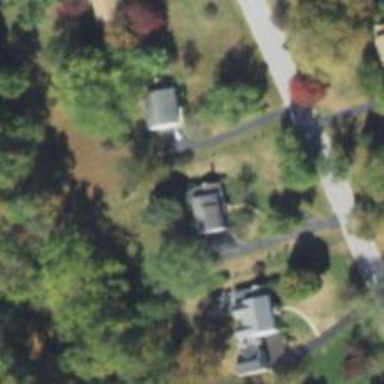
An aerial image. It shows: Driveway leading to service road.